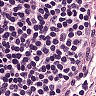
Metastatic tissue present: no